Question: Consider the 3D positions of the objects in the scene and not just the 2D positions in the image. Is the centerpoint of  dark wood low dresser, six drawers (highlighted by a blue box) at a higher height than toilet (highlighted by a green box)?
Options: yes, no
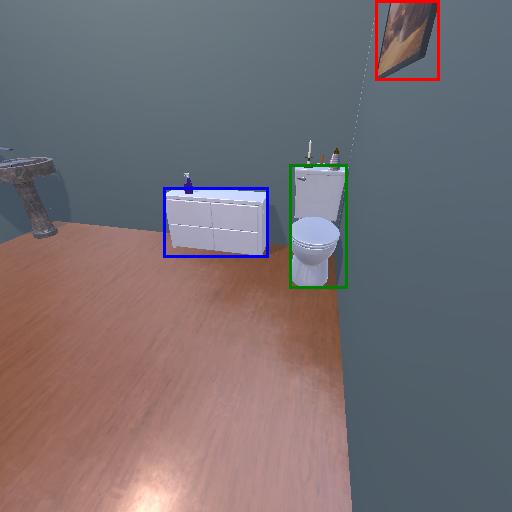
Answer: yes